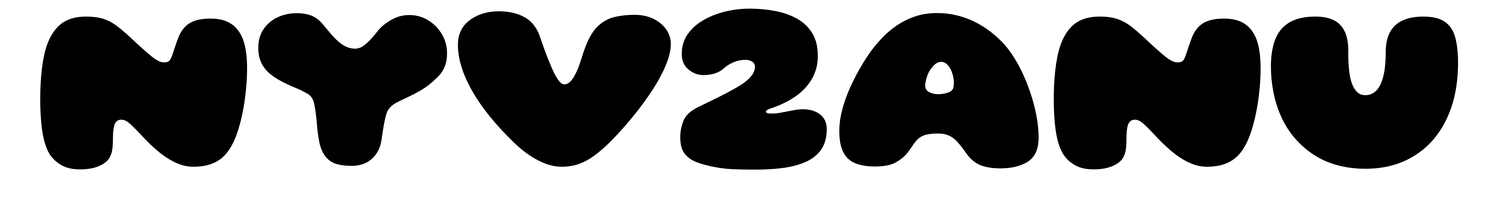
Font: Gluten_Black